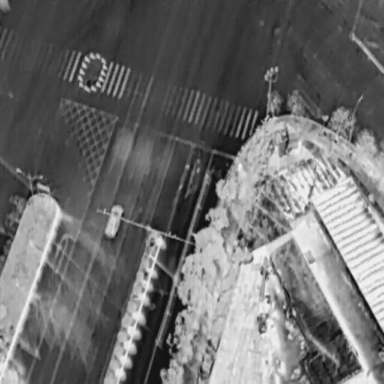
There is a Car in the infrared image.